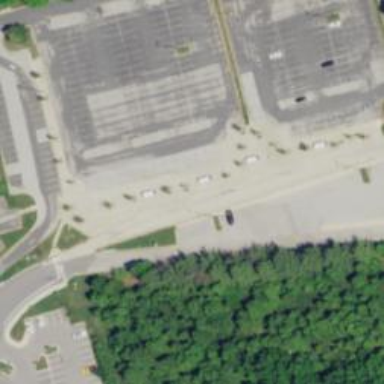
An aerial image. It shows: Parking space is available.